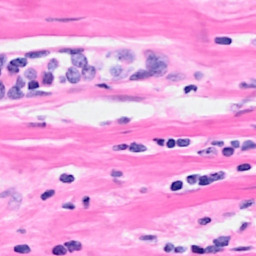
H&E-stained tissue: Breast